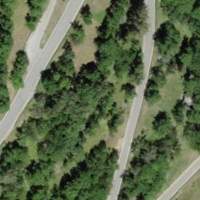
EUNIS habitat code: 31
Species observed at this site:
Convolvulus arvensis